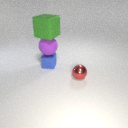
small blue metal cube behind small red metal sphere